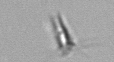
Label: Calciopappus